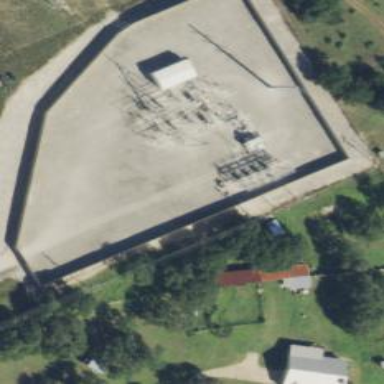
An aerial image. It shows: Outdoor power substation at the distribution level with surrounding wall barrier.